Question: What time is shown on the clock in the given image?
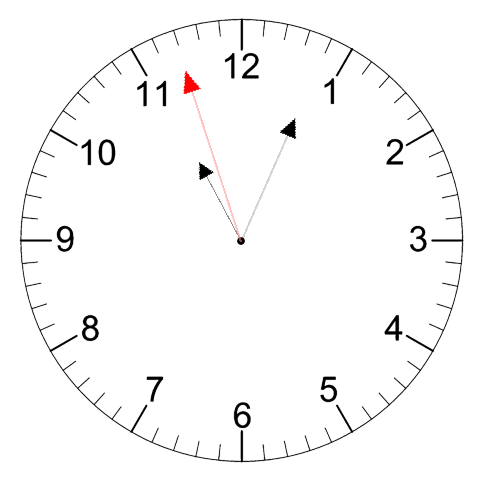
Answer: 11:03:57